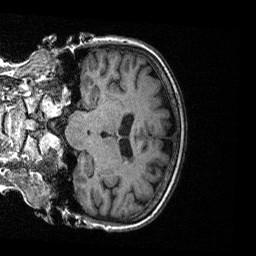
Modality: T1w
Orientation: coronal
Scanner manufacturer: siemens
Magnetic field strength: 3 T
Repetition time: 2.3 s
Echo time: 0.00226 s